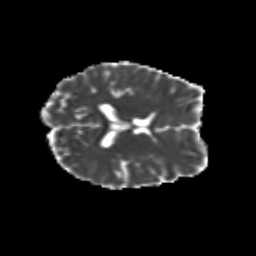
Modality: MD
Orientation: axial
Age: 21
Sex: female
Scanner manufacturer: siemens
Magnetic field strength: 3 T
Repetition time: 3.5 s
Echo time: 0.104 s